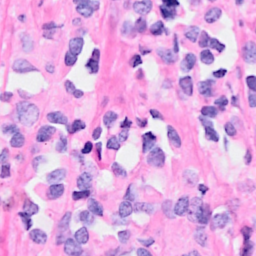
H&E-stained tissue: Breast